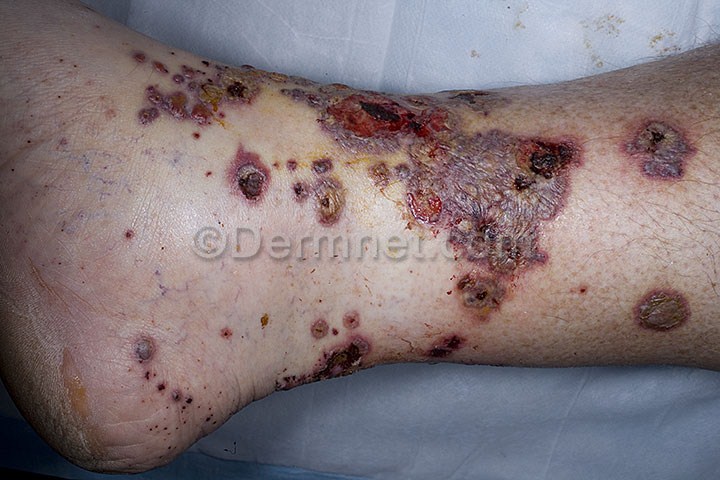
Disease: Vasculitis Photos